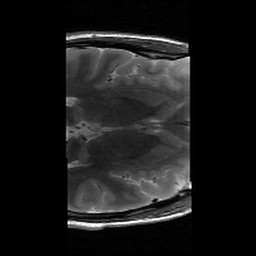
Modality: T2w
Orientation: axial
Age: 40
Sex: male
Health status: healthy
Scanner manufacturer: siemens
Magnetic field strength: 3 T
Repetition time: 6 s
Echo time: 0.064 s